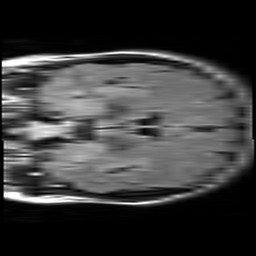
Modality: FLAIR
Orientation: coronal
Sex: female
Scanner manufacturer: philips
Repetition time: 11 s
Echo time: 0.125 s